Aerial crown-view tile of a tropical tree (Barro Colorado Island, Panama), acquired 20240918:
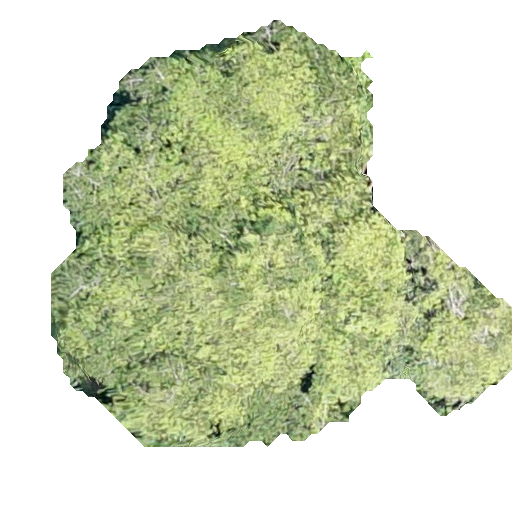
Species: Virola surinamensis
GBIF accepted scientific name: Virola surinamensis
Crown area: 205.287 m²